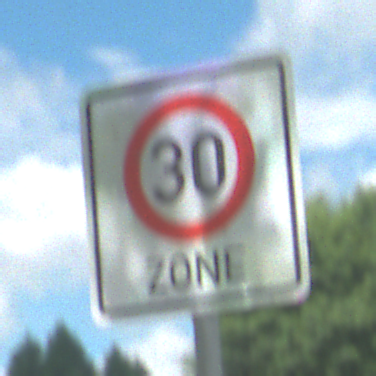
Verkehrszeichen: BeginnZone30
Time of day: Midday
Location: Outdoor (Nature)
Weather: PartlyCloudy
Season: NotSpecified
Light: Natural